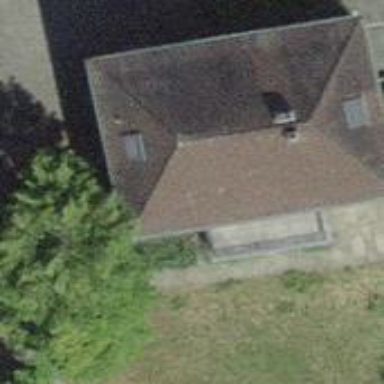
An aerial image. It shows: Building with tile roof.